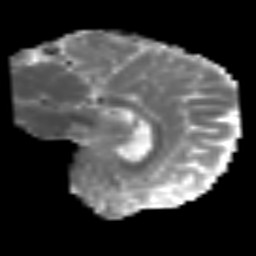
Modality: MD
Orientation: sagittal
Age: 64
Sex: male
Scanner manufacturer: siemens
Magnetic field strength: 3 T
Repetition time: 3.2 s
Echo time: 0.081 s